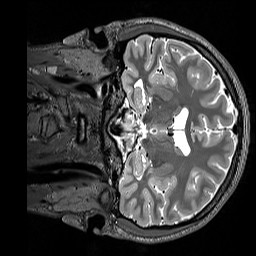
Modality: T2w
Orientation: coronal
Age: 23
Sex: male
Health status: healthy
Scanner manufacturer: siemens
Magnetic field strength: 3 T
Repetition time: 3.2 s
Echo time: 0.568 s